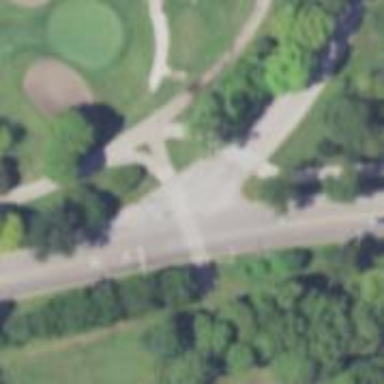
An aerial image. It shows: Zebra crossing on cycleway.